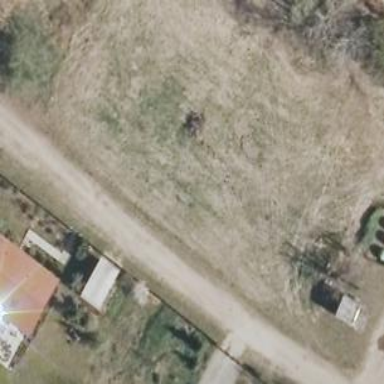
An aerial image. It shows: Simple house.